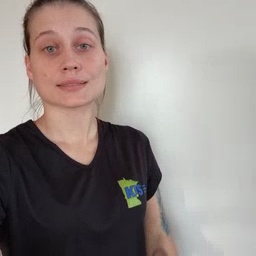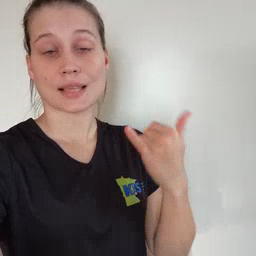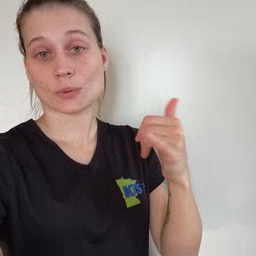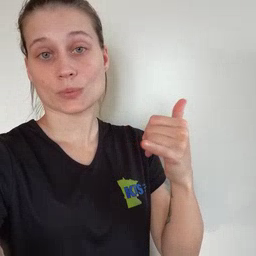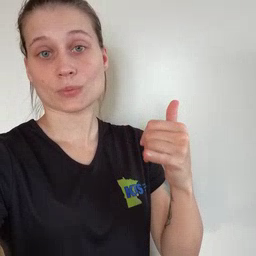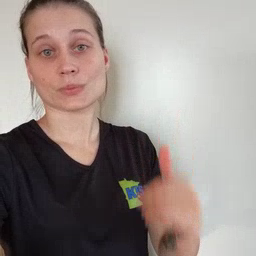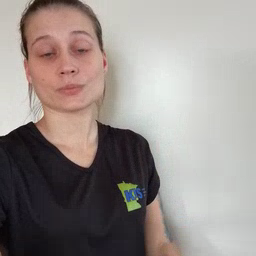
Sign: yellow